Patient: sex F, age 74
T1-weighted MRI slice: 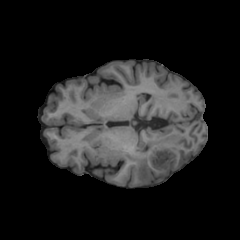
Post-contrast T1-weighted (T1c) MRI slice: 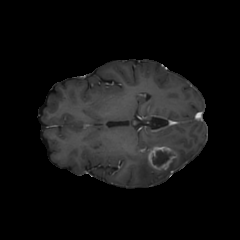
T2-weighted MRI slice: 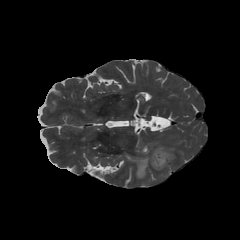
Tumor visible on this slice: yes
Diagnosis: Glioblastoma, IDH-wildtype
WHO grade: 4